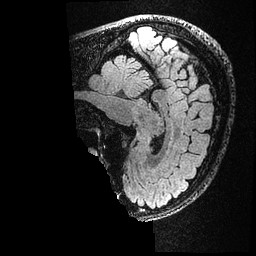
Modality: FLAIR
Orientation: sagittal
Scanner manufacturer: ge
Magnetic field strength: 3 T
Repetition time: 4.802 s
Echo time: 0.1165 s